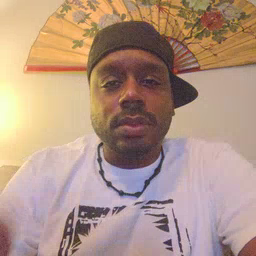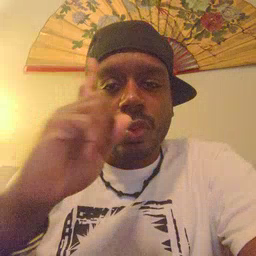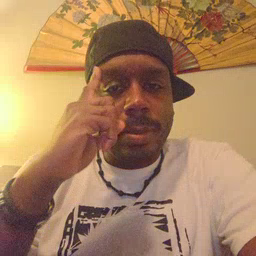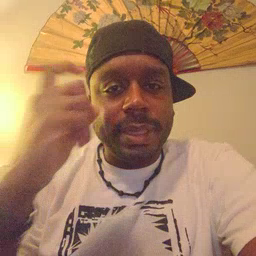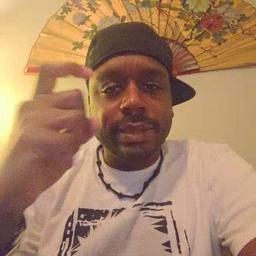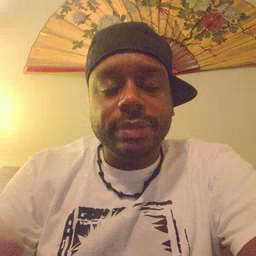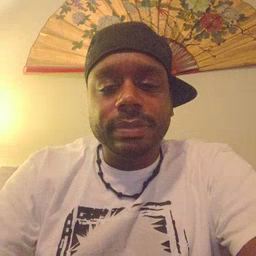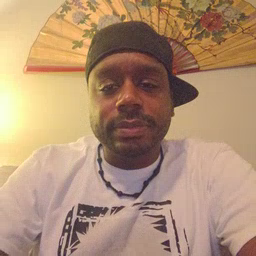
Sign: penny